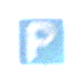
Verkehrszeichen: Parken
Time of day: MorningAfternoon
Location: Outdoor (Suburban)
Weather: PartlyCloudy
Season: NotSpecified
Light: Natural